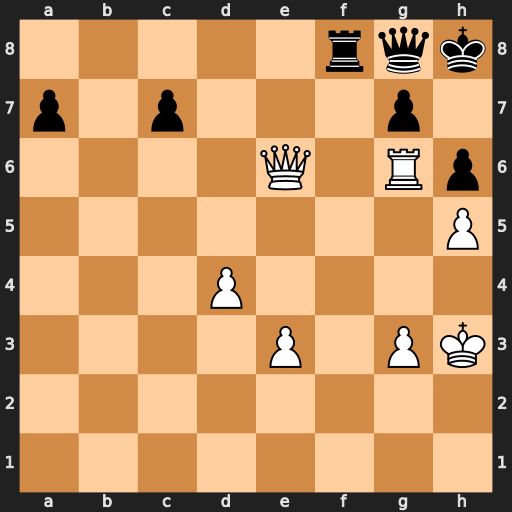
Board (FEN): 5rqk/p1p3p1/4Q1Rp/7P/3P4/4P1PK/8/8
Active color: w
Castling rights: -
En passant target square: -
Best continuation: Rxh6+ gxh6 Qxh6+ Qh7 Qxf8+